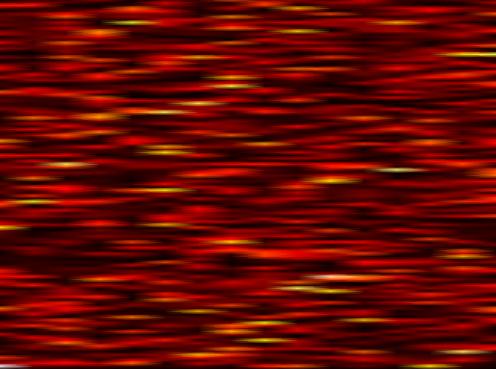
Label: WOLA